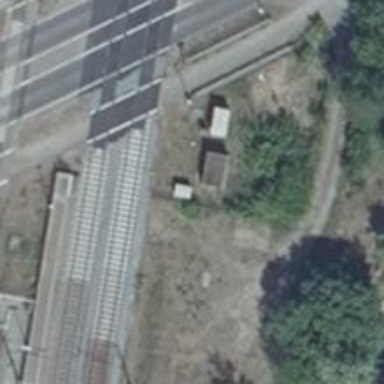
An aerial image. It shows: Railway halt station for public transport.